Interaction volume radius: 5 \u00c5
Interaction volume height: 15 \u00c5
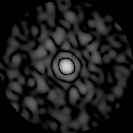
Disorder parameter: 0.8323